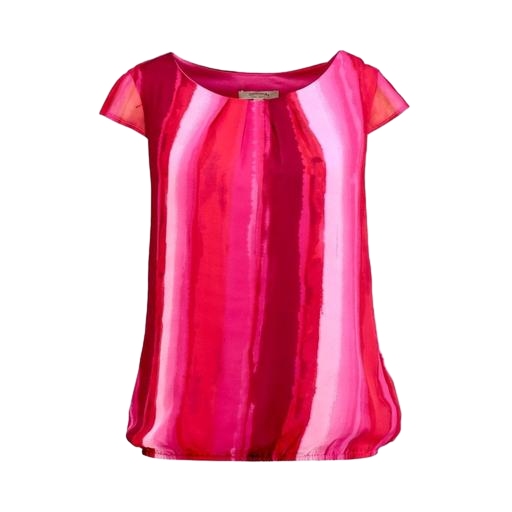
pink shibori-print tee, pink striped shortsleeved t-shirt, pink printed pleat-neck top only macy, white background